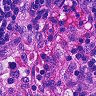
Metastatic tissue present: no